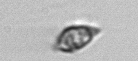
Label: Oxytoxum